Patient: sex F, age 61
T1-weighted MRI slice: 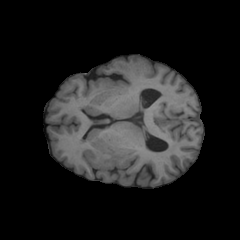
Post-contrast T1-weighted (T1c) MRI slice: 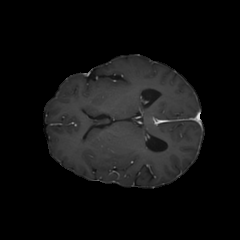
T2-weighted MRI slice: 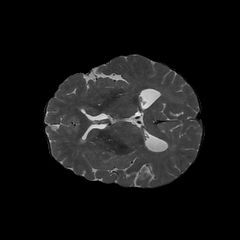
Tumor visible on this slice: yes
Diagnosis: Astrocytoma, IDH-wildtype
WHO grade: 2